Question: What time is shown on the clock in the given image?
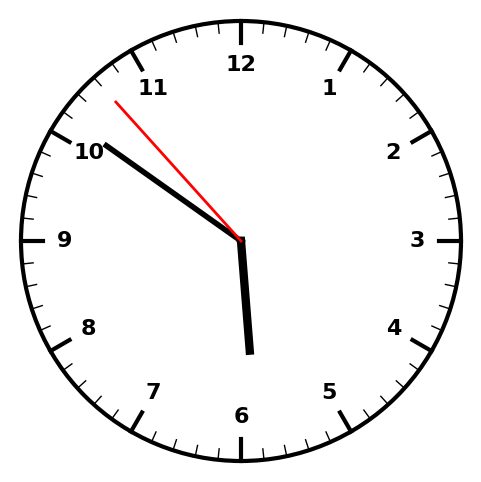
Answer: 05:50:53